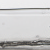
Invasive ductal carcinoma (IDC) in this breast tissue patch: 0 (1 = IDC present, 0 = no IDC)